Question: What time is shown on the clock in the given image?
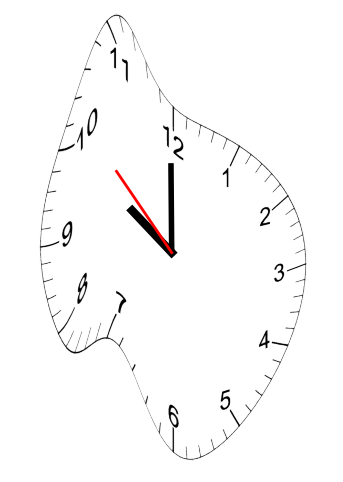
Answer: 09:59:52